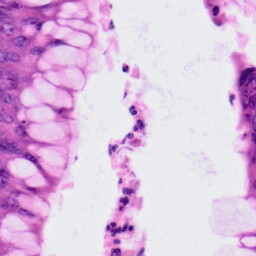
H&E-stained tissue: Colon